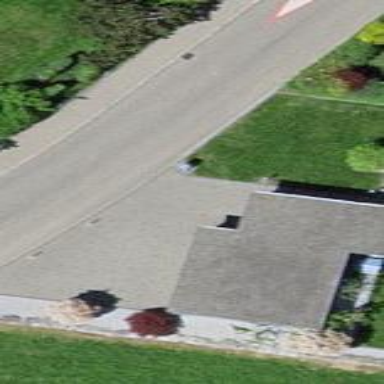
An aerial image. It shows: Group of garages.